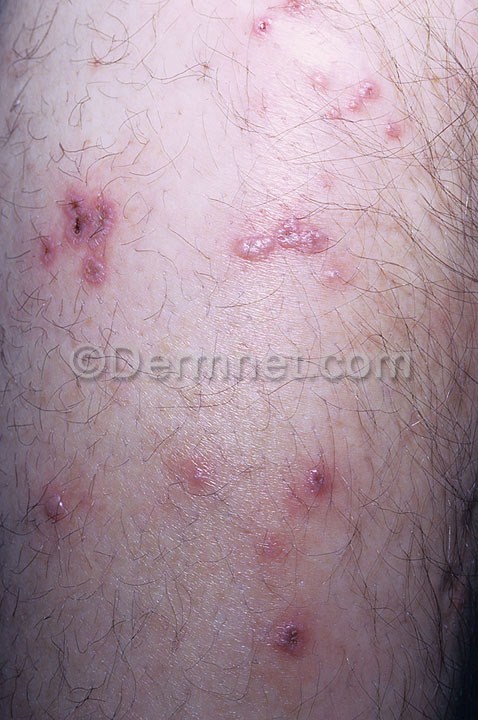
Disease: Warts Molluscum and other Viral Infections